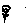
Label: flower